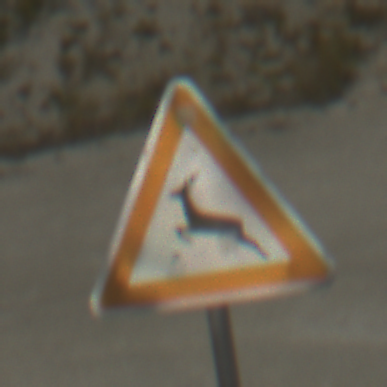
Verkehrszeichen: WildwechselRechts
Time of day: MorningAfternoon
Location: Outdoor (Beach)
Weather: PartlyCloudy
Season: NotSpecified
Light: Natural